Field crop: maize
Growth stage: 2
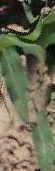
Species: maize